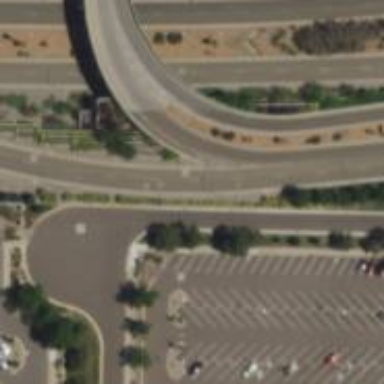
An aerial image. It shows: Secondary link road.